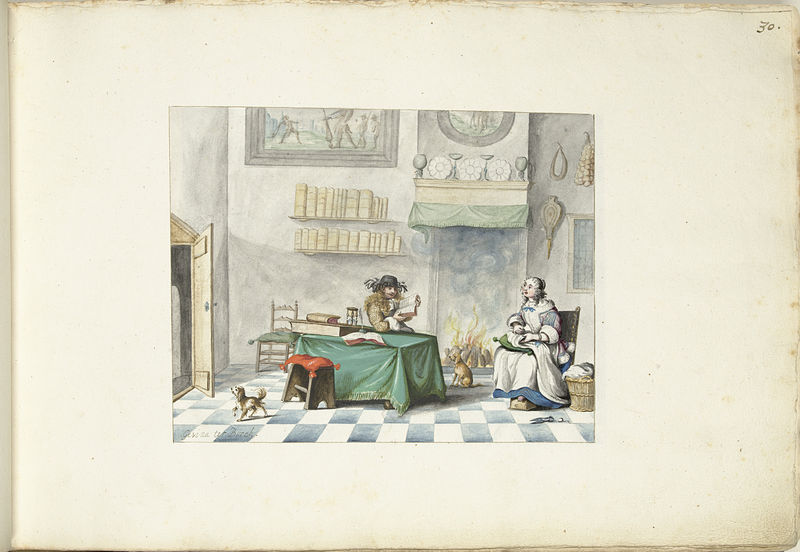
Titel: Heer die een dame voorleest
Künstler: Gesina ter Borch
Standort: Amsterdam
Institution: Rijksmuseum
Schlagwörter: blau, feuer, mann, aquarell, grün, frau, stuhl, stühle, tisch, zeichnung, zimmer, hund, hunde, regal, teller, bild, interieur, adel, kamin, ofen, farbig, bücher, perspektive, nähen, lesen, flammen, fliesen, küche, fließen, oma, großmutter, wohung, ute, großutter, blaseblag